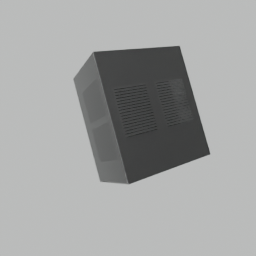
Label: appliances